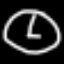
Label: clock